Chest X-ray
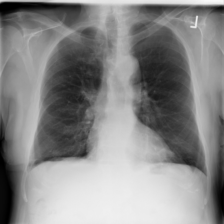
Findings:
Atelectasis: positive
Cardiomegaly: negative
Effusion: negative
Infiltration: negative
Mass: negative
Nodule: negative
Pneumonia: negative
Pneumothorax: negative
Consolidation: negative
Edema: negative
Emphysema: negative
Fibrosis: negative
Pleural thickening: negative
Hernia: negative